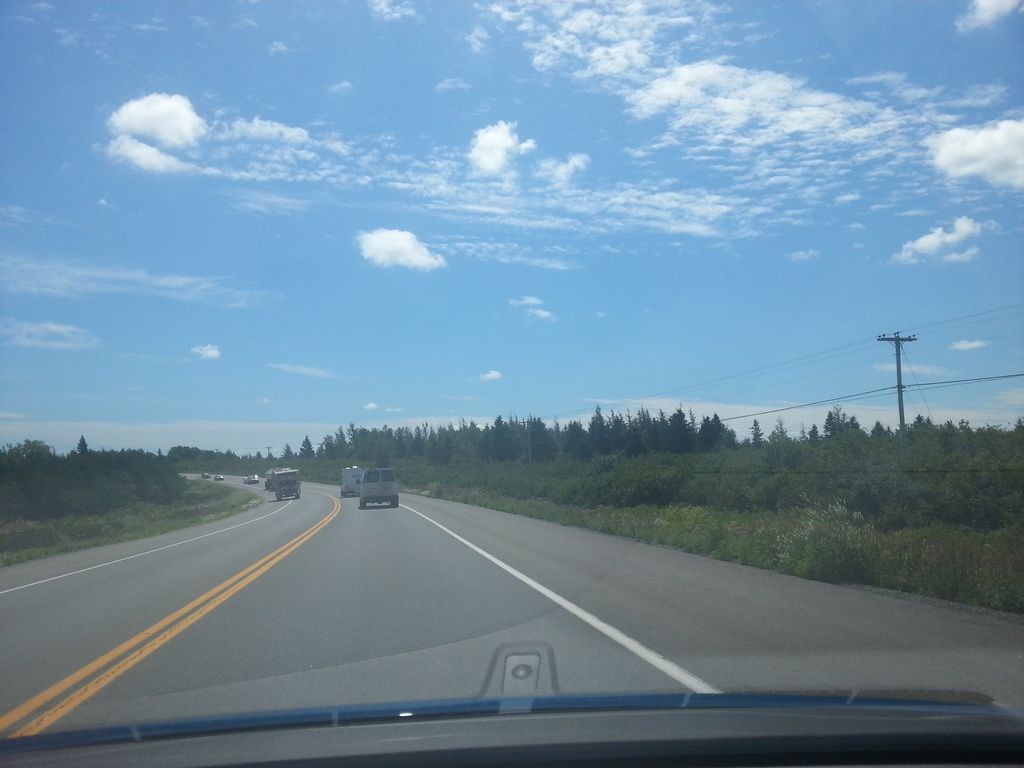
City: charlottetown